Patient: sex F, age 62
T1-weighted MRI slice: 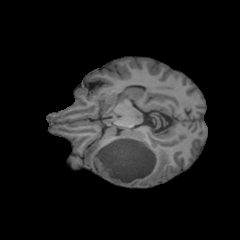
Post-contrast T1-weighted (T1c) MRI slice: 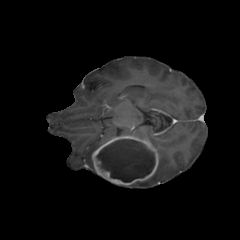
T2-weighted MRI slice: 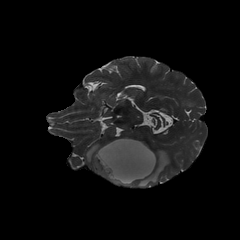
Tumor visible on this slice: yes
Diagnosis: Glioblastoma, IDH-wildtype
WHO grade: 4